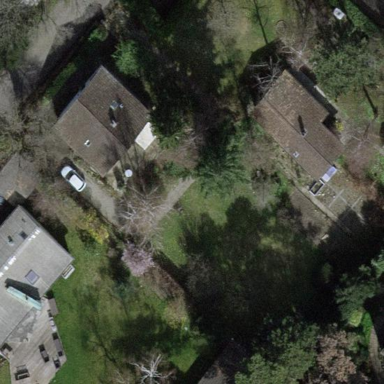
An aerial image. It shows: Garden surrounded by fence.